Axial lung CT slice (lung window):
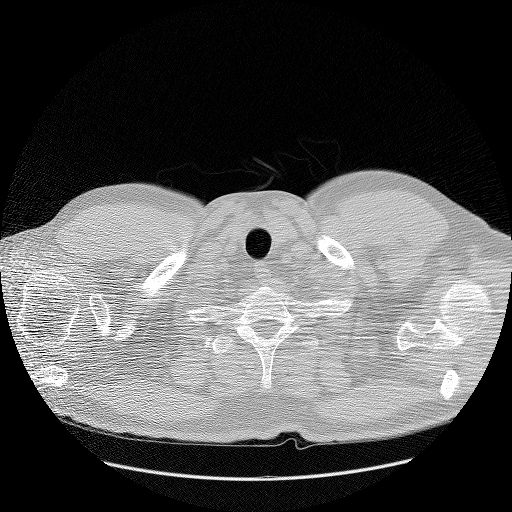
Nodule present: no